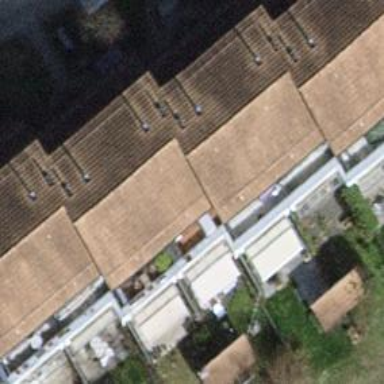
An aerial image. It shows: Semidetached house.